Question: In the "Posts" section of Facebook Insights, you can click on your latest posts and get detailed information about them:

I'm trying to recreate this data in a web application, using the <URL>. I have found most of these numbers through Facebook's Graph API, e.g:
'''
.../v2.3/(page-id_post-id)/insights/post_impressions_unique/lifetime
.../v2.3/(page-id_post-id)/insights/post_stories_by_action_type/lifetime
.../v2.3/(page-id_post-id)/insights/post_consumptions_by_type/lifetime
.../v2.3/(page-id_post-id)/insights/post_negative_feedback_by_type/lifetime
'''
...except the and the . Using Fiddler, it looks like Facebook fetches these values from a URL outside the Graph API:
'''
https://www.facebook.com/ajax/pages/insights/view_story/...
'''
However, that URL is only accessible if you're logged in to Facebook. So, the question is:
-
As @CBroe points out, simply querying the post id itself gives you enough info to recreate the post content:
'''
.../v2.3/(post-id)?fields=name,message,picture,link
'''
So, the last piece of the puzzle is to get the missing numbers. "Likes - On Post" can be found by querying the post's '/likes' with a summary:
'''
.../v2.3/(page-id_post-id)/likes?limit=0&summary=true
'''
..but "Comments - On Post" and "Shares - On Post" are trickier.
- '.../v2.3/(page-id_post-id)/comments''/comments'- '.../v2.3/(post-id)/sharedposts'
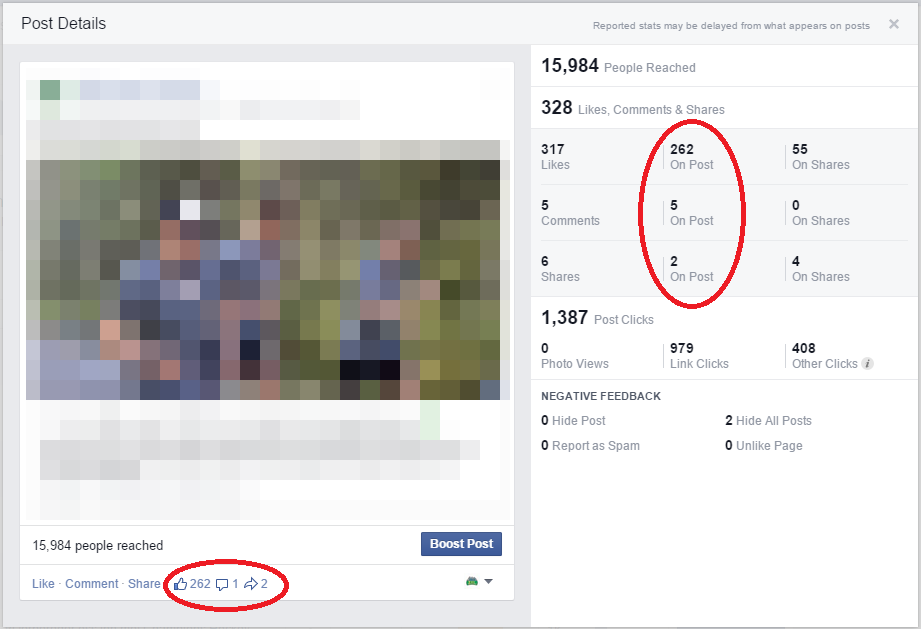
Answer: to clarify, you're trying to get the number of likes, comments, and shares.
- '<URL>
Adjustments to get the same numbers that are presented in the "Post Details" popup:
- '(page-id_post-id)/comments?filter=stream&summary=true&limit=0'- 'post-id''page-id'- '(post-id)/sharedposts?fields=id'- 'page-id'- '?summary=true''fields'- '(post-id)?fields=shares'